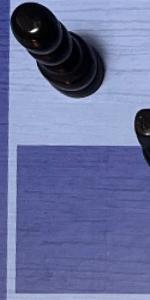
Label: Empty